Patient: sex M, age 69
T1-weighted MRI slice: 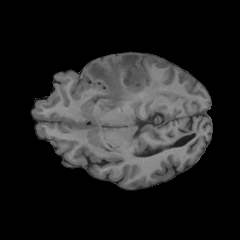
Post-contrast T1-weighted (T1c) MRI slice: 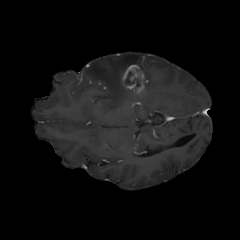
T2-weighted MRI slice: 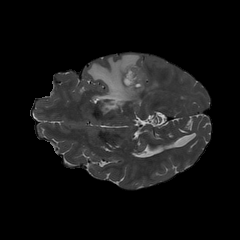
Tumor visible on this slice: yes
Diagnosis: Glioblastoma, IDH-wildtype
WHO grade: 4